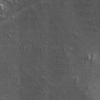
Atmospheric dust classification: not_dusty